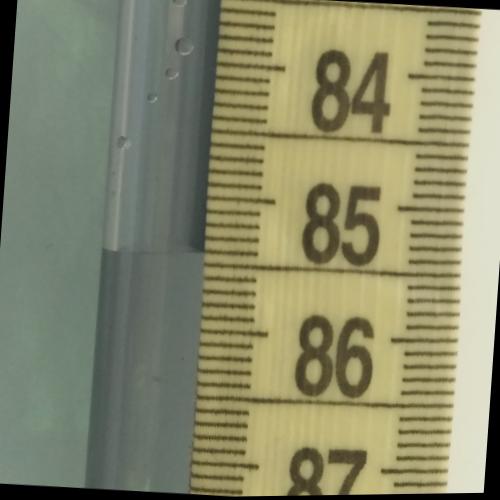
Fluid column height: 85.4 cm